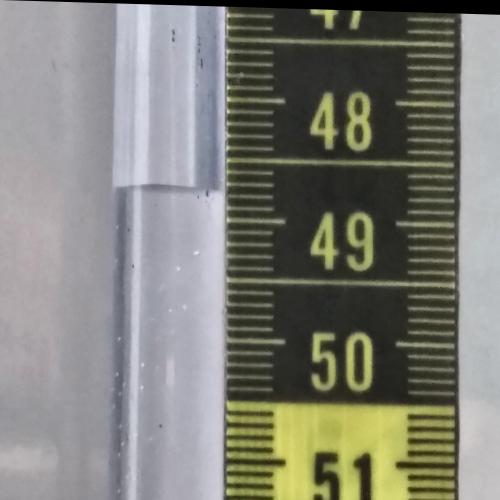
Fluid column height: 48.8 cm